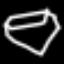
Label: diamond